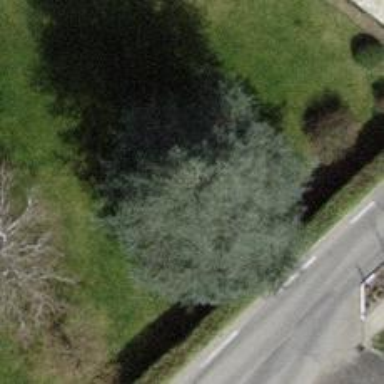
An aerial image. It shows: Evergreen tree with needle-leaved leaves.